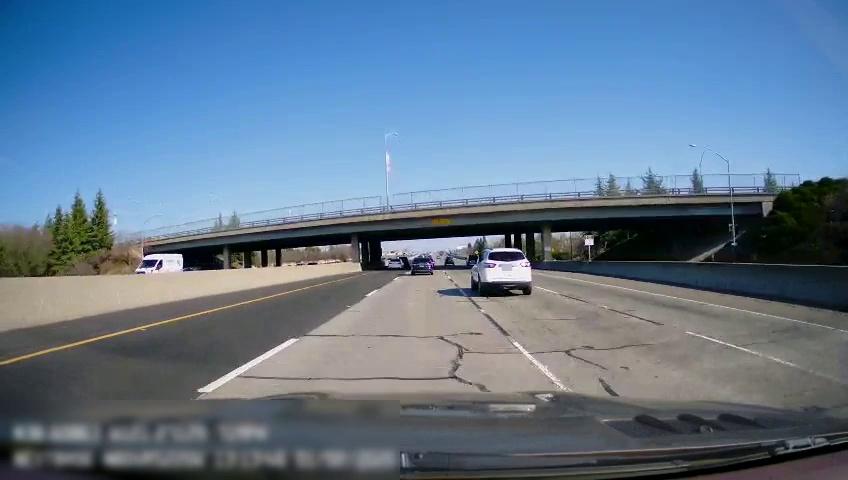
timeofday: Day
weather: Sunny
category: Vehicles | Van
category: Drivable Space
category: Vehicles | Van
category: Vehicles | SUV
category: Vehicles | SUV
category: Vehicles | SUV
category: Vehicles | Car
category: Vehicles | Car
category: Lanes | Alternate Lane
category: Lanes | Alternate Lane
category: Lanes | Current Lane
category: Lanes | Current Lane
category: Lanes | Alternate Lane
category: Traffic | Signs
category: Traffic | Signs